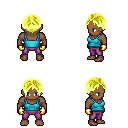
a pixel art fantasy rpg character, male body template, human, dark skin, teal pirate shirt, magenta pants, gold parted hairstyle, gold gloves, four views (front, back, left, right), 2x2 character sprite sheet, small pixel art, hard edges, no anti-aliasing